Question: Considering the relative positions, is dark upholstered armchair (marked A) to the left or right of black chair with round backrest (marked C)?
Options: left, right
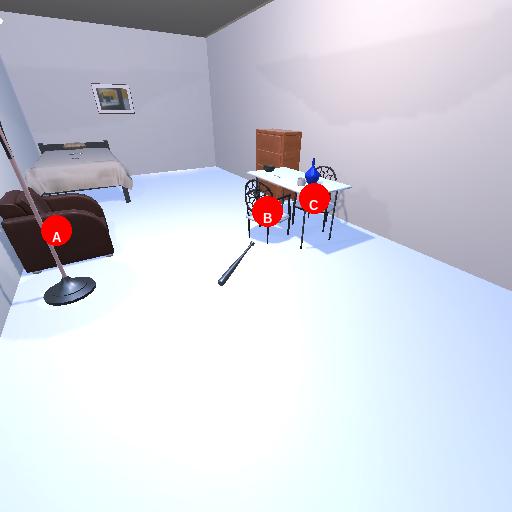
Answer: left